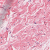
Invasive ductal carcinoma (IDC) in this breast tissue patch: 0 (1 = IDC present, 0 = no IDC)